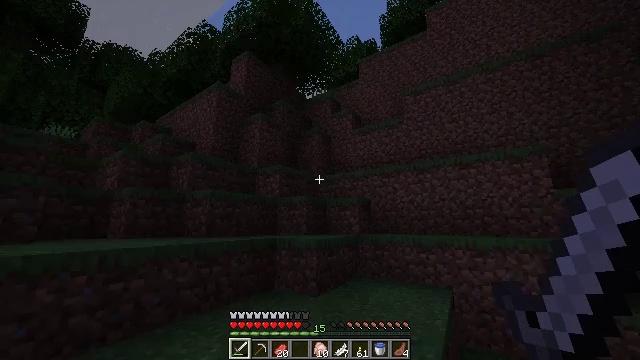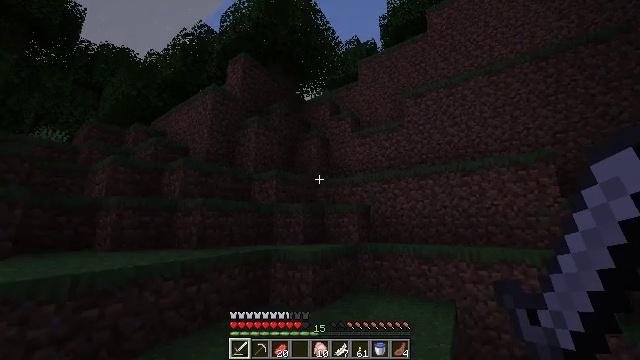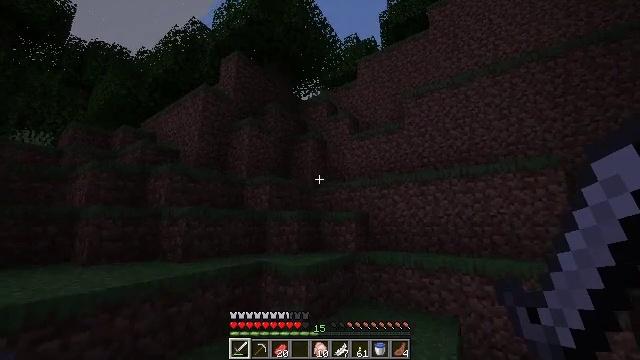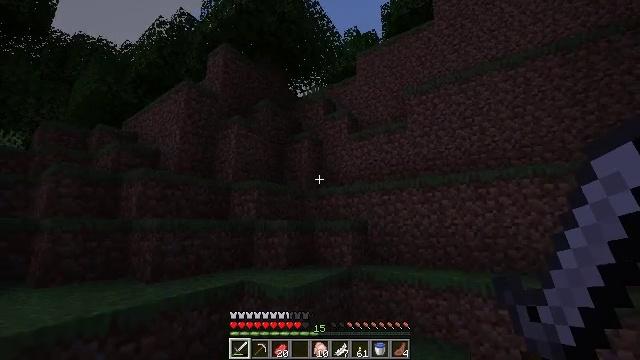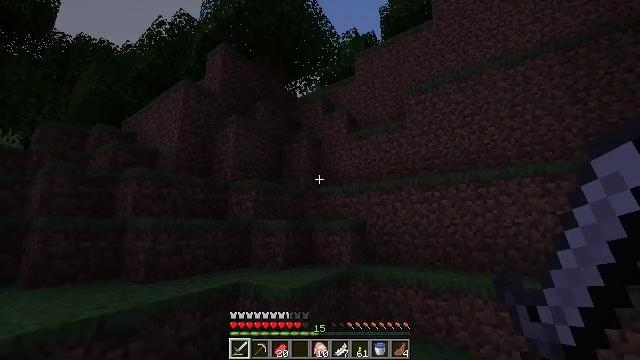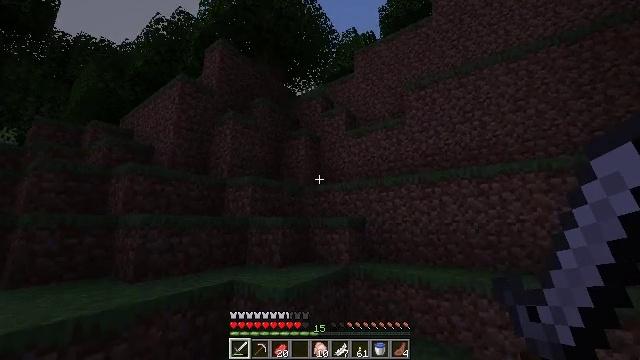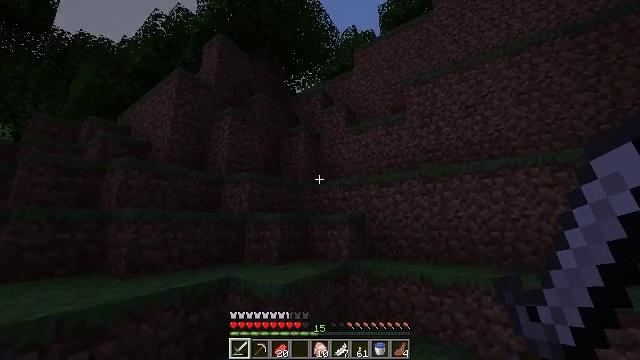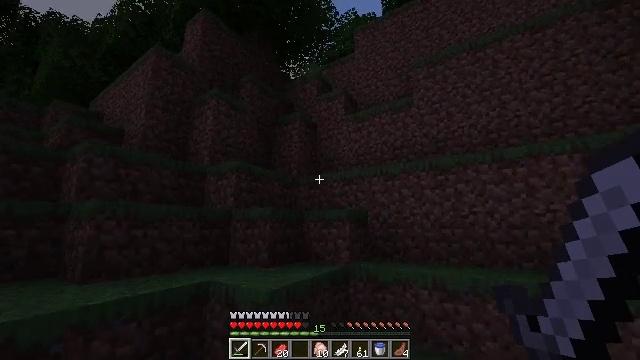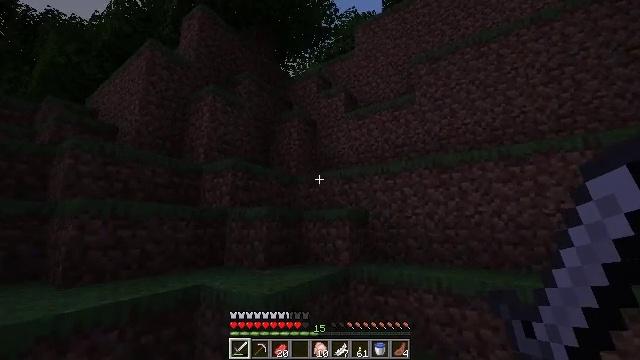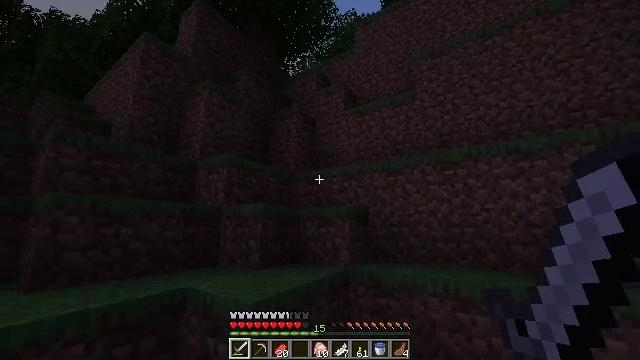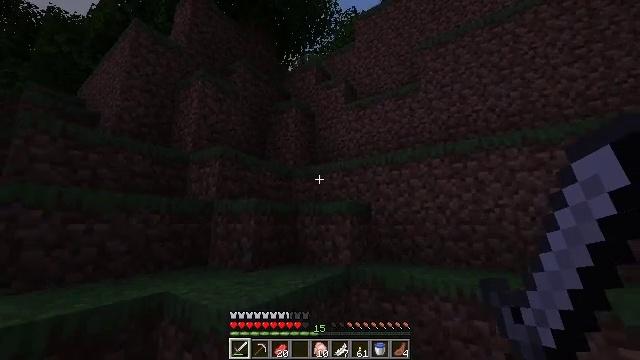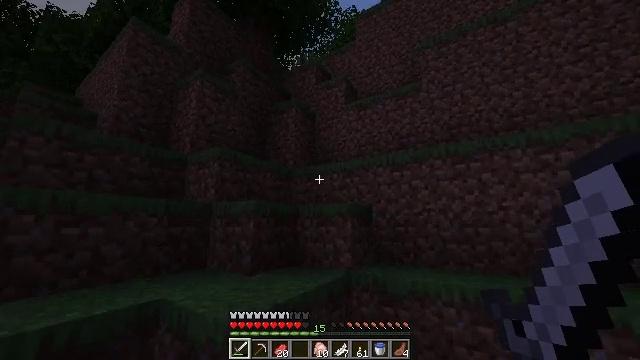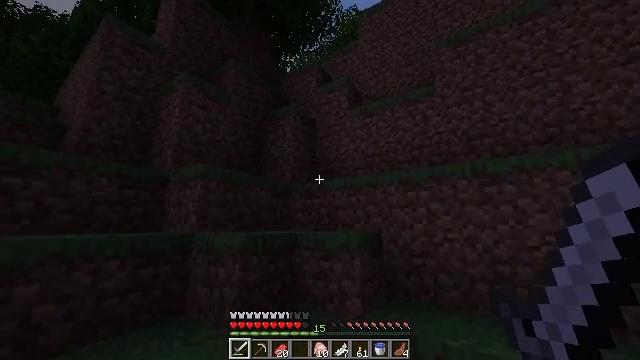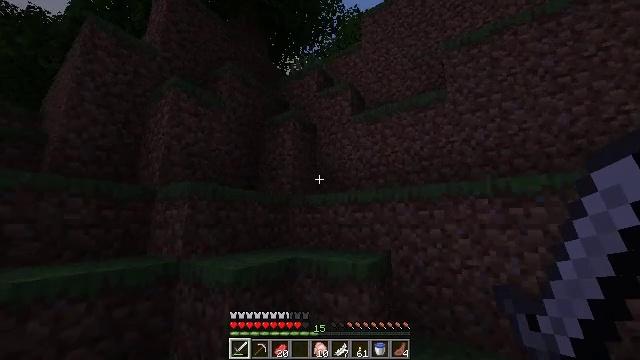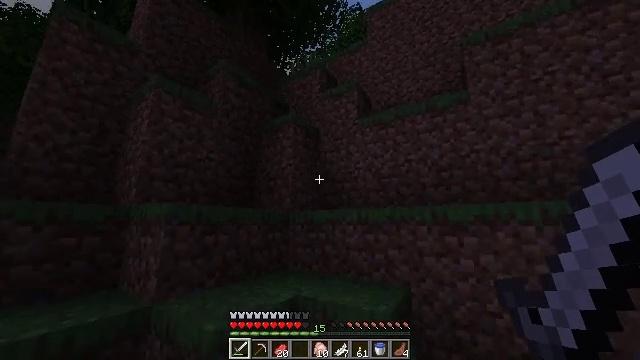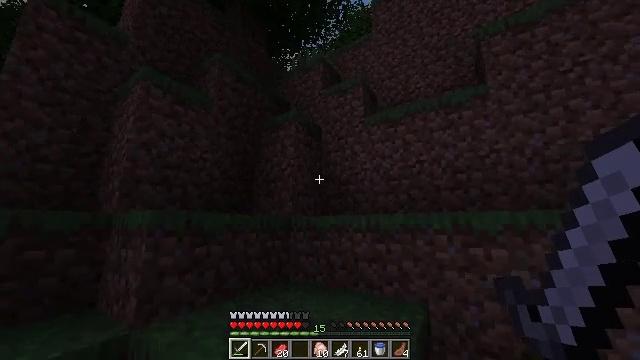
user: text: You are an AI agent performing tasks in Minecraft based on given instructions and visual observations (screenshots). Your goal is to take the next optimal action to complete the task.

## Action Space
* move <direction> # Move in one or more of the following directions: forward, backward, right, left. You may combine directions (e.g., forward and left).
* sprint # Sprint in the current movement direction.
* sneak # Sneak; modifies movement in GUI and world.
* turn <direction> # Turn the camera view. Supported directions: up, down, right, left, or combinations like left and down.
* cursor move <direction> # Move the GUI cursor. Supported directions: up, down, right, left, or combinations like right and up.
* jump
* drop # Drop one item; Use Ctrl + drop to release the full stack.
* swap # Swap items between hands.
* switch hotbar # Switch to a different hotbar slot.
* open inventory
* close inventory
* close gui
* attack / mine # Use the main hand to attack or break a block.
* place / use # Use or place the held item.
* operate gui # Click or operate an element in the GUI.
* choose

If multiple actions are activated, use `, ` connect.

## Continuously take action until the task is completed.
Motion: motion action
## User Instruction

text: Gather grass block for landscaping.
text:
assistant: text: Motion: move forward, sprint, jump
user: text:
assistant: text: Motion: move forward, sprint, jump
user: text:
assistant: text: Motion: move forward and move left, sprint, jump
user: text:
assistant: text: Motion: move forward and move left, sprint
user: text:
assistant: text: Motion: move forward and move left, sprint
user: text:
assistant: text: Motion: move forward and move left, sprint
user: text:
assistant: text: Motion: move forward, sprint
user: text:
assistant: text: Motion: move forward, sprint
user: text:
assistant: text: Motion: move forward, sprint
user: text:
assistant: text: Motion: move forward, sprint
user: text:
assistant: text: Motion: move forward, sprint, jump
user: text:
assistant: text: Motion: move forward and move left, sprint, jump
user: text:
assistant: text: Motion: move forward and move left, sprint, jump
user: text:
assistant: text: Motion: move forward and move left, sprint, jump
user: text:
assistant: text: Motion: move forward and move left, sprint, jump
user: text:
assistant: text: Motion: move forward and move left, sprint
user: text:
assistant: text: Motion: move forward and move left, sprint
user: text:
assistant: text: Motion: move forward and move left, sprint, turn right
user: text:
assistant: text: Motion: move forward, sprint, turn right
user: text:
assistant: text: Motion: move forward, sprint, turn right, jump
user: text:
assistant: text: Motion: move forward, sprint, turn right, jump
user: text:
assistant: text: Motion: move forward, sprint, turn right, jump
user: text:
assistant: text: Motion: move forward, sprint, jump
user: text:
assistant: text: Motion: move forward, sprint
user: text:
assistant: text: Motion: move forward, sprint
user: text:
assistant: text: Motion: move forward, sprint
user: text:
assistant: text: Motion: move forward, sprint
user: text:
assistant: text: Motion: move forward, sprint
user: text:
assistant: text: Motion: move forward, sprint, turn right, jump
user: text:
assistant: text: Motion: move forward, sprint, turn right and down, jump